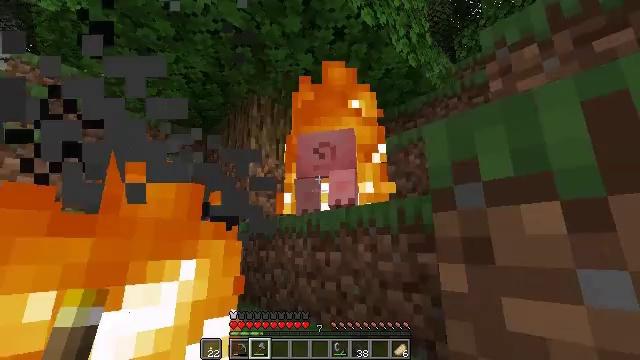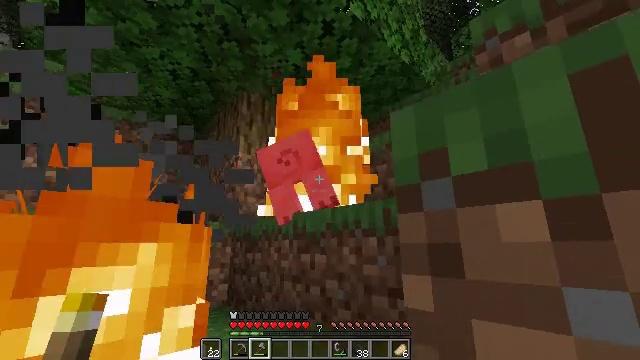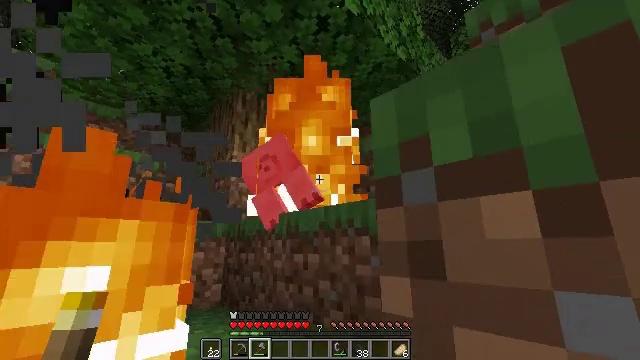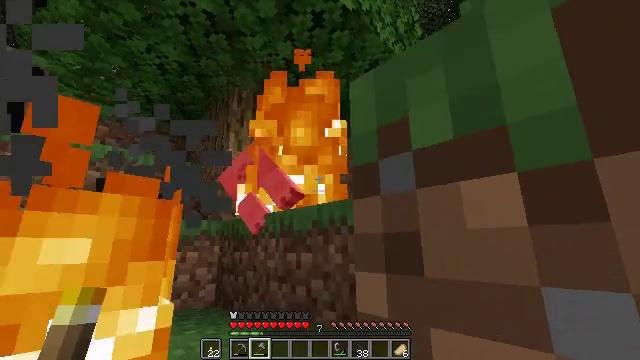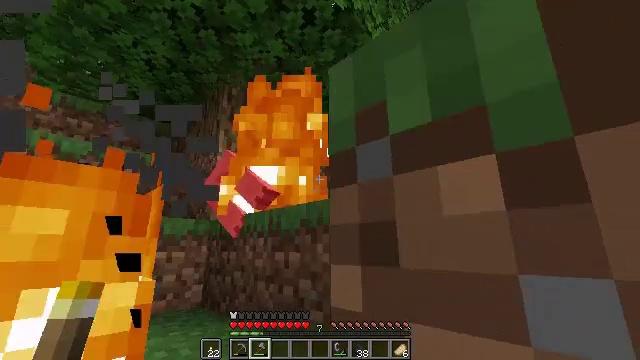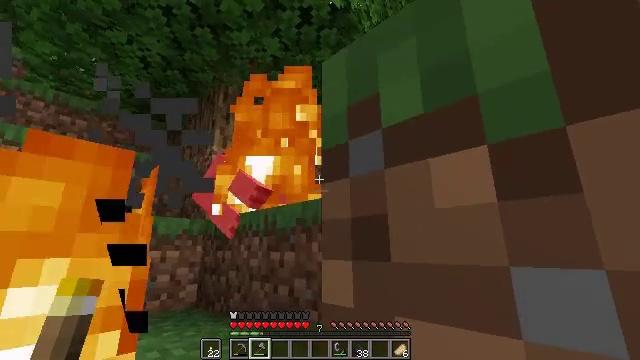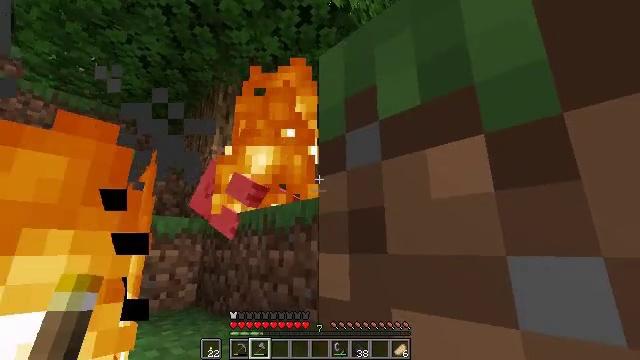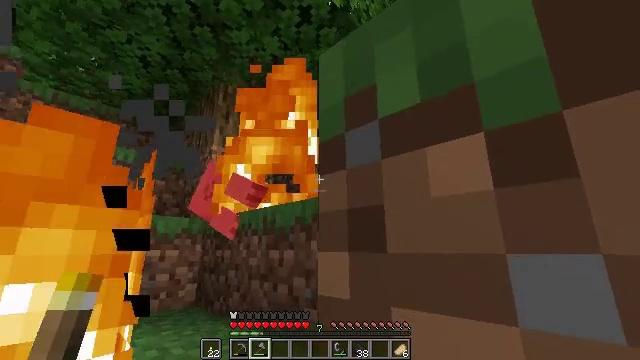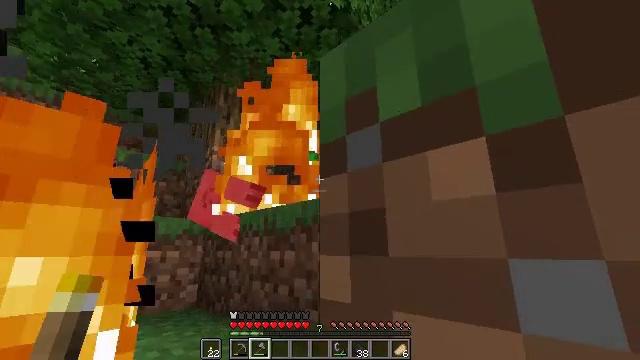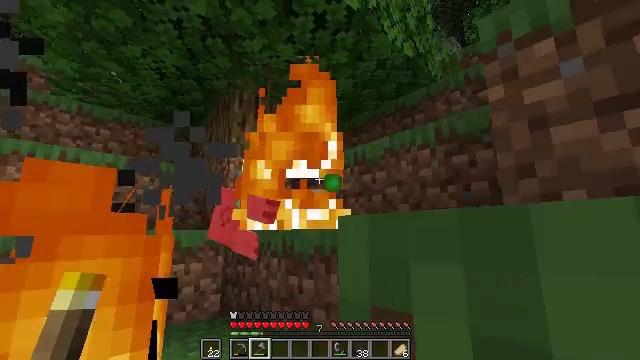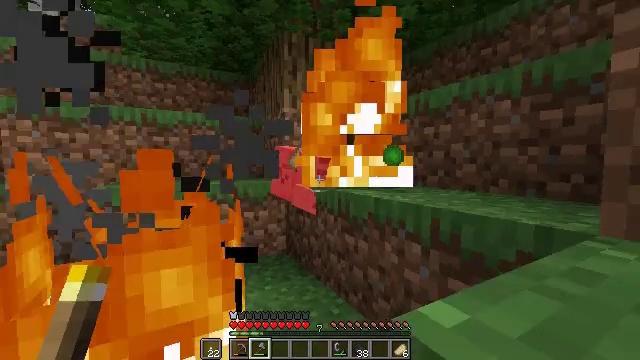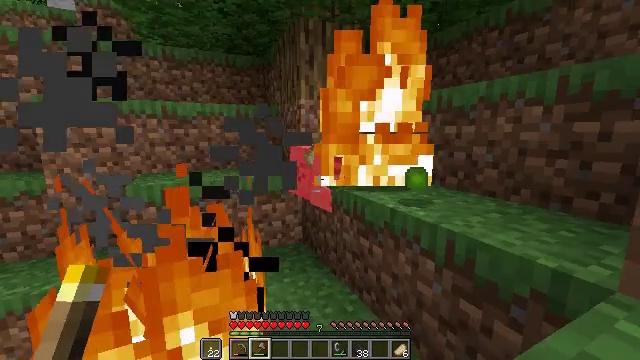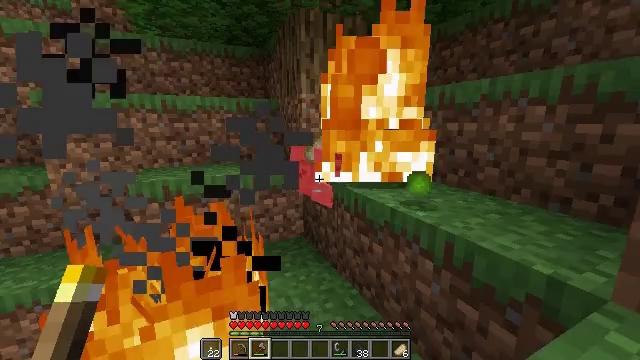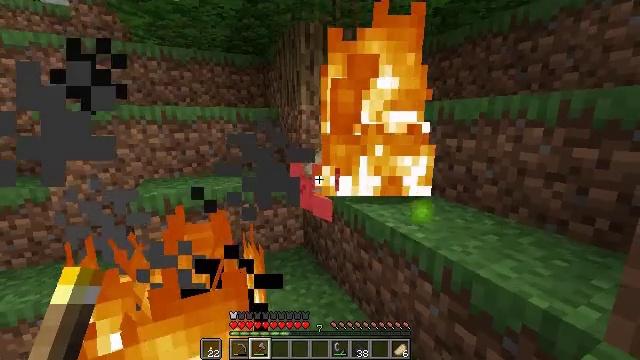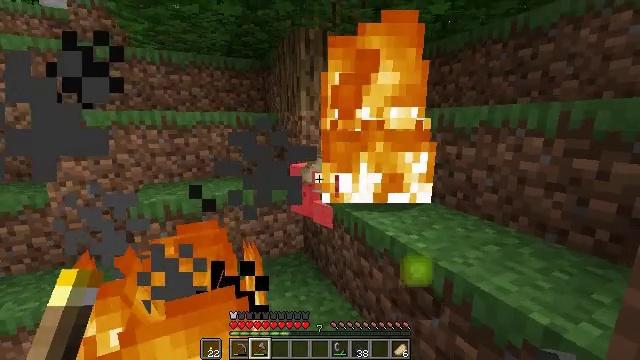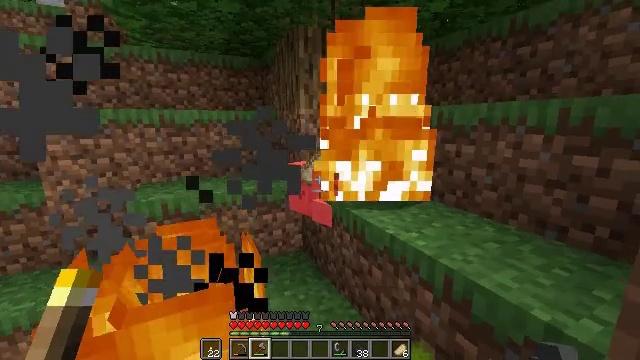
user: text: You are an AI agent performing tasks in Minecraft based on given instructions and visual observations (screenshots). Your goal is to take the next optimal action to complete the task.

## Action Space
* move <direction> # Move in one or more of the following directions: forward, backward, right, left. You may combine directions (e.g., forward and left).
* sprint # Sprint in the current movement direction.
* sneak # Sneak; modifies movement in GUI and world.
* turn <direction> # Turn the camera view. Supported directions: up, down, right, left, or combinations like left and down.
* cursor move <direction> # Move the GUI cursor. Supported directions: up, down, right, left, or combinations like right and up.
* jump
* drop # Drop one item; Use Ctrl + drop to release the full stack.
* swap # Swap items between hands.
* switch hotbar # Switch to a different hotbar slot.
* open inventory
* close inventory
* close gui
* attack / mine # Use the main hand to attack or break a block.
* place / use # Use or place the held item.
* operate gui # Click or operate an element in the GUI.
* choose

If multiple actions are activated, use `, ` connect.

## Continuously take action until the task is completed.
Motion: motion action
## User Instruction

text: Break the fire block.
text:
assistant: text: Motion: move forward
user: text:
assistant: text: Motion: no_op
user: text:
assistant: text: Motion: no_op
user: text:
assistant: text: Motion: turn right
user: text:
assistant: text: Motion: no_op
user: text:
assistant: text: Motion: no_op
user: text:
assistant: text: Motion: no_op
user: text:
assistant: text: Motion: move forward
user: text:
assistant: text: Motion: move forward, turn left and down, jump
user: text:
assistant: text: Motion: move forward, turn left and down, jump
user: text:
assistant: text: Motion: move forward, turn left and down, jump
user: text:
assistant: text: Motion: turn down
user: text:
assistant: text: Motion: no_op
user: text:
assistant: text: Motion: no_op
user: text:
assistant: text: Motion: no_op
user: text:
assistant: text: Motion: no_op
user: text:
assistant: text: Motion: turn down
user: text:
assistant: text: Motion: turn left and down
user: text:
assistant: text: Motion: turn left and down
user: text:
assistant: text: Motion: turn left and down, attack / mine
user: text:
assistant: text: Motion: attack / mine
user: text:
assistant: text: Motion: attack / mine
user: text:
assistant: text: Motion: turn right
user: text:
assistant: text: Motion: turn right
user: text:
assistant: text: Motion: no_op